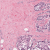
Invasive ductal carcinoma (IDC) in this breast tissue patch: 1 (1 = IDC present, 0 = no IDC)